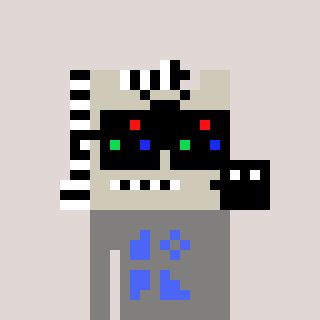
a pixel art character with square black sunglasses, a zebra-shaped head and a bluegrey-colored body on a warm background